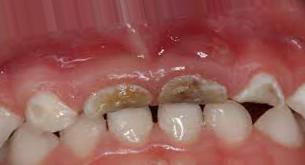
Condition: Caries